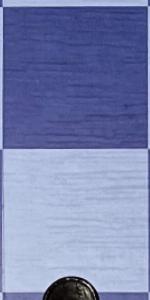
Label: Empty